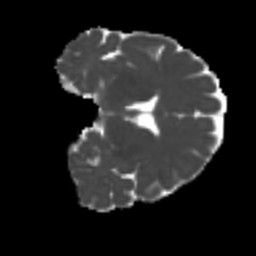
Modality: MD
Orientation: coronal
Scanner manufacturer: siemens
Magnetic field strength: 3 T
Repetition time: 4 s
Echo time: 0.0594 s